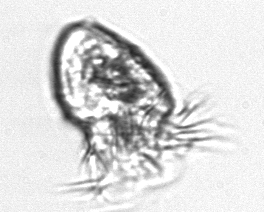
Label: Strombidium_morphotype1